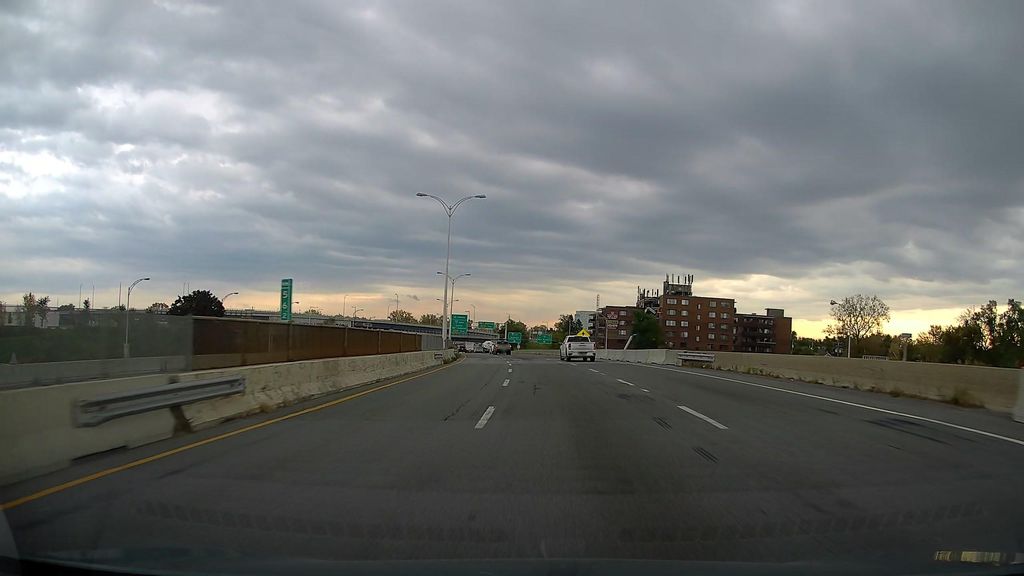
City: montreal